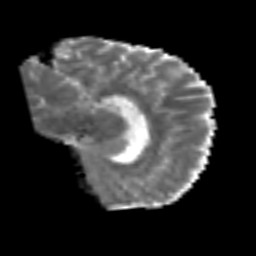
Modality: MD
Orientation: sagittal
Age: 31
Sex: female
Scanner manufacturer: siemens
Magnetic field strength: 3 T
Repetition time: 6.1 s
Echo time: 0.101 s